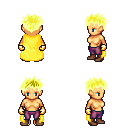
a pixel art fantasy rpg character, female body template, human, tanned skin, yellow cape, magenta pants, gold bedhead hairstyle, gold gloves, brown shoes, four views (front, back, left, right), 2x2 character sprite sheet, small pixel art, hard edges, no anti-aliasing